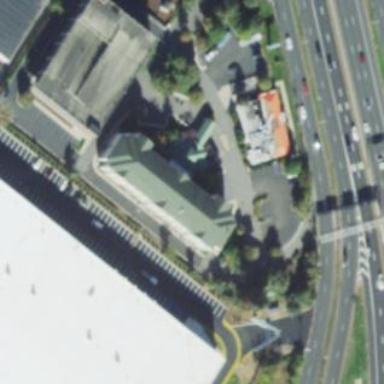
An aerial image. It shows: Hotel building.